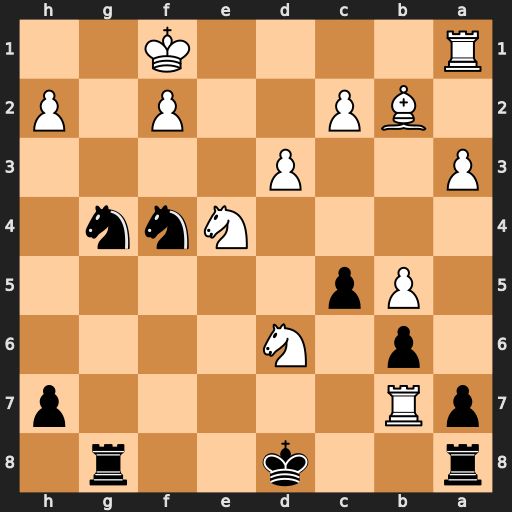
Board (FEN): r2k2r1/pR5p/1p1N4/1Pp5/4Nnn1/P2P4/1BP2P1P/R4K2
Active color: b
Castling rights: -
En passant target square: -
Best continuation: Nxh2+ Ke1 Nf3+ Kd1 Rg1#